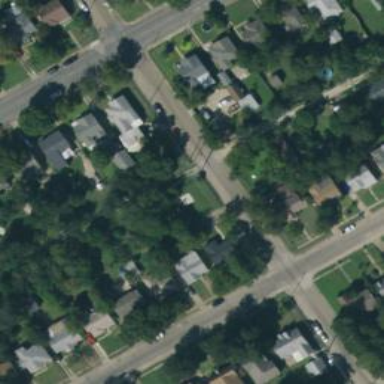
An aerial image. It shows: Alley classified as service road.